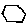
Label: hexagon